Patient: sex F, age 70
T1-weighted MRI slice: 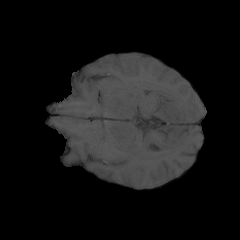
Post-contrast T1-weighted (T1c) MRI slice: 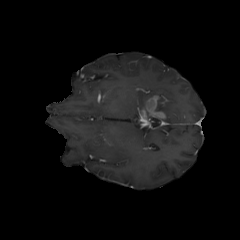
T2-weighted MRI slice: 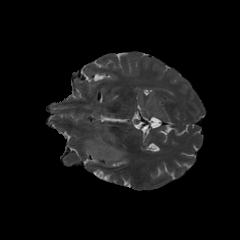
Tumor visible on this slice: yes
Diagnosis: Glioblastoma, IDH-wildtype
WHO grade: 4